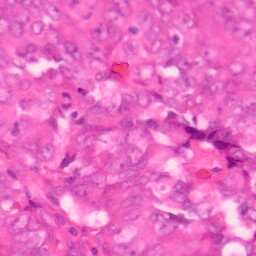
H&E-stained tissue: Colon